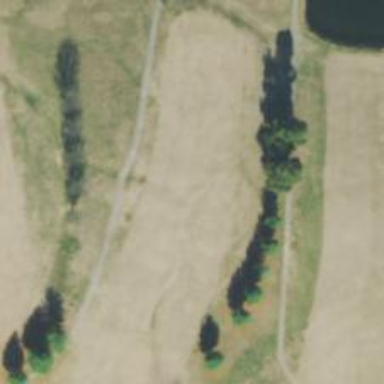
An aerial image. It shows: Golf hole.